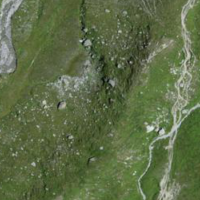
EUNIS habitat code: 26
Species observed at this site:
Crepis aurea